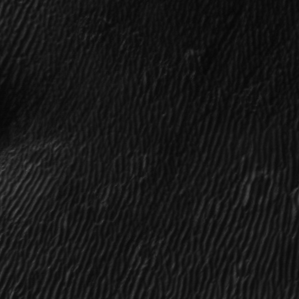
Label: frost